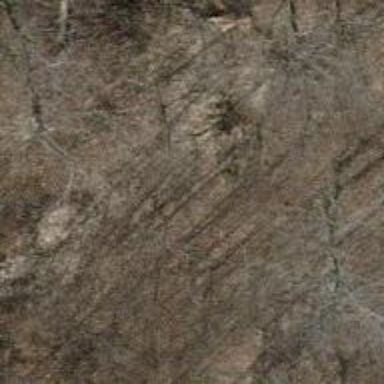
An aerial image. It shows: Dirt path.